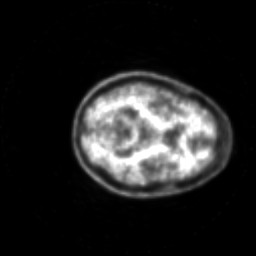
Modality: PET
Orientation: axial
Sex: male
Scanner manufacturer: siemens